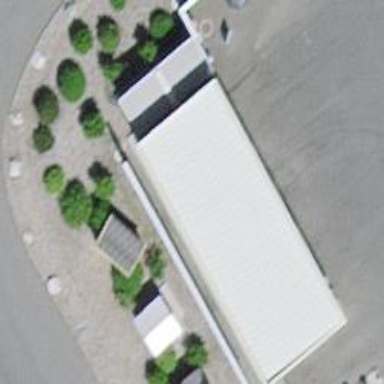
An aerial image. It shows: Car wash facility.